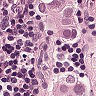
Metastatic tissue present: yes